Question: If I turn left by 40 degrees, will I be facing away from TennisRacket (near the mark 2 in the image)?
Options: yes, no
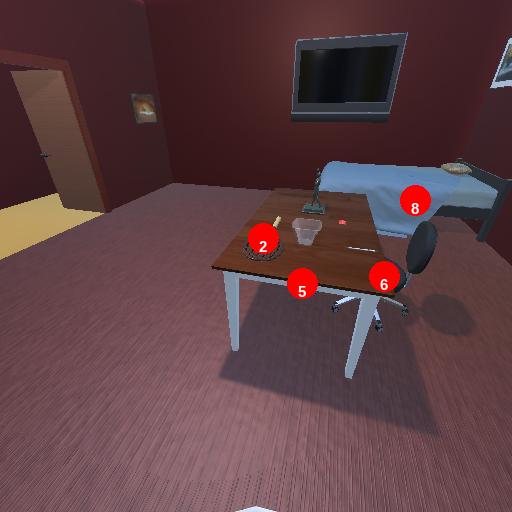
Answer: yes